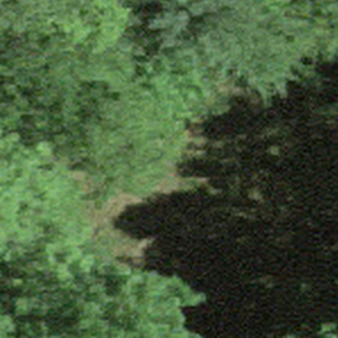
Label: other